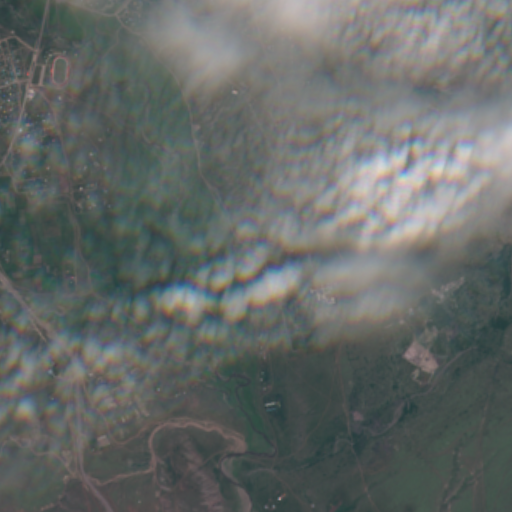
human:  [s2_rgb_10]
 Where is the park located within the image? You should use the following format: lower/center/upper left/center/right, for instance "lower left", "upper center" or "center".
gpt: The park is located in the upper left of the image.
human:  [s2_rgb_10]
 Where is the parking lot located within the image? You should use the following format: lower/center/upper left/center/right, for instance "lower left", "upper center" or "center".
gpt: The parking lot is located in the upper left of the image.
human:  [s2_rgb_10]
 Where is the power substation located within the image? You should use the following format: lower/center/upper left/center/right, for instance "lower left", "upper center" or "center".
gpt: The power substation is located in the upper center of the image.
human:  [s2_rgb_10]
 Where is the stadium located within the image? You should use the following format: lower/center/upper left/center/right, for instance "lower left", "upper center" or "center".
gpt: The stadium is located in the upper left of the image.
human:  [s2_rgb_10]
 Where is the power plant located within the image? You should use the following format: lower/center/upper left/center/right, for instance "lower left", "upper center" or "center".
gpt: There is no power plant in the image.